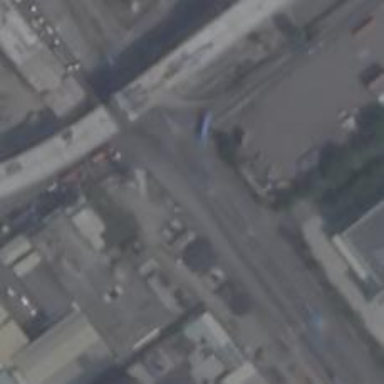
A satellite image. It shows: Viaduct bridge on motorway link.